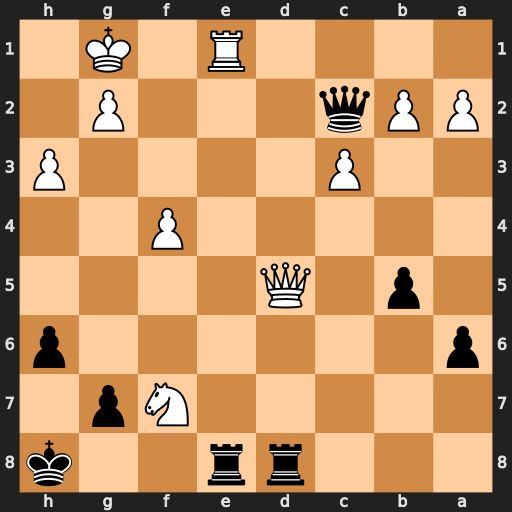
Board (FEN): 3rr2k/5Np1/p6p/1p1Q4/5P2/2P4P/PPq3P1/4R1K1
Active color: b
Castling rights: -
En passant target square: -
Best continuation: Kh7 Qxd8 Rxd8